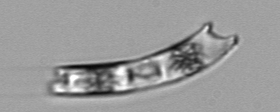
Label: Eucampia